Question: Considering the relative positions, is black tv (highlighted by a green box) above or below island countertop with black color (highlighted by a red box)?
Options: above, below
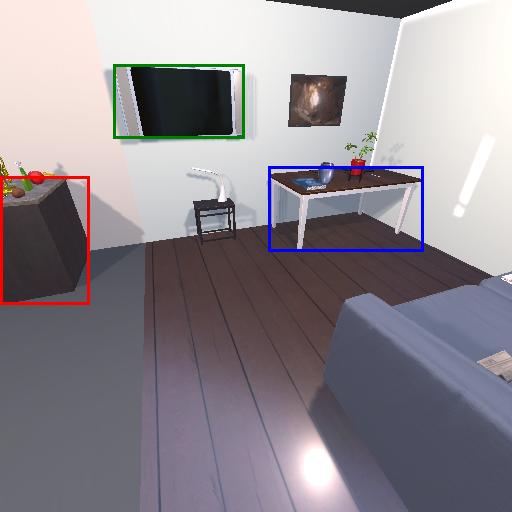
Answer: above